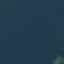
Land use / land cover: SeaLake